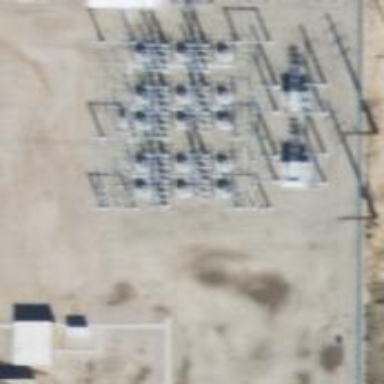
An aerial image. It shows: Switch for power supply.